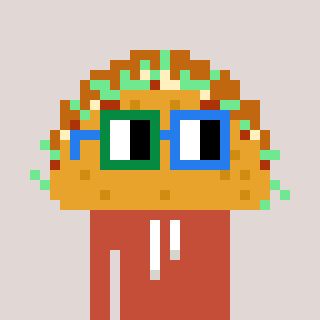
a pixel art character with square green and blue glasses, a taco-shaped head and a rust-colored body on a warm background